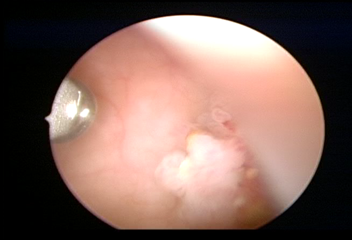
Modality: WLC
Class: Malignant
Subclass: LowGradePapillary
Lesion: L1
Stage: Ta
Morphology: Papillary
Bladder cancer association: Yes
Annotated structures: Tumor